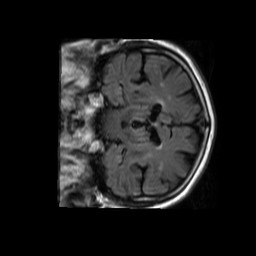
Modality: FLAIR
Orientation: coronal
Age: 74
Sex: male
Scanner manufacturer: philips
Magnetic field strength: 1.5 T
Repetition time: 6 s
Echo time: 0.12 s